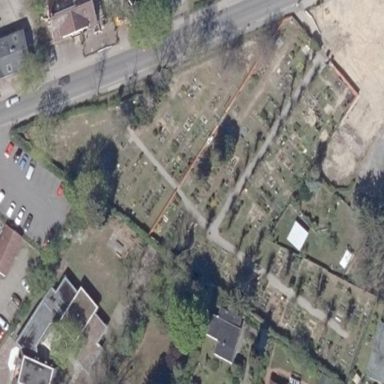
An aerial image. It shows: Cemetery.